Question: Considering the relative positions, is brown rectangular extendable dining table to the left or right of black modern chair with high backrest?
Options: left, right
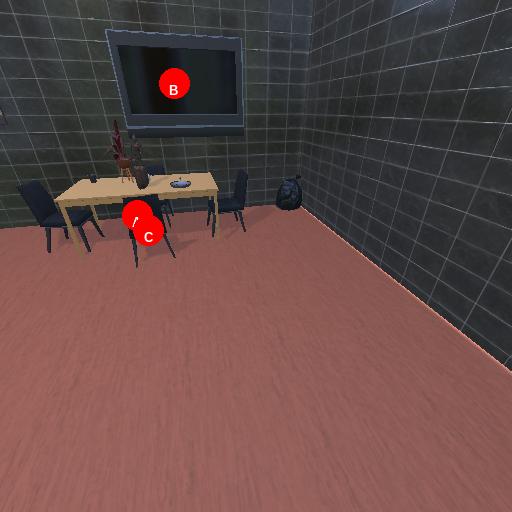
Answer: left